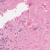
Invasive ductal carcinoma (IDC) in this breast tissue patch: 0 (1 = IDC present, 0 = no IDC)